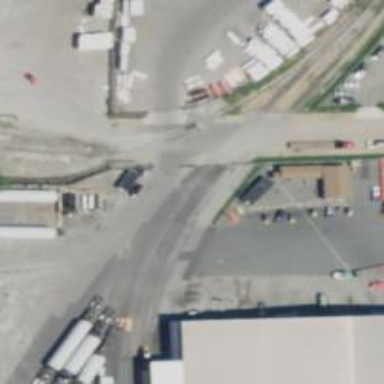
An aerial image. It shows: Rail spur service.